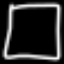
Label: square